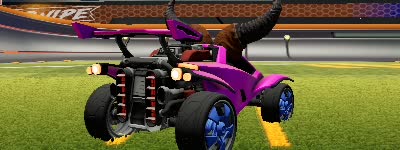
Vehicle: octane